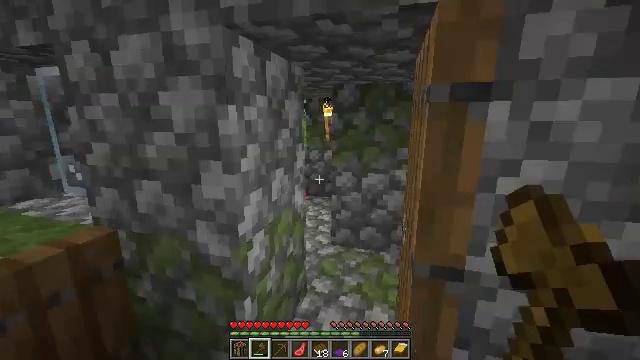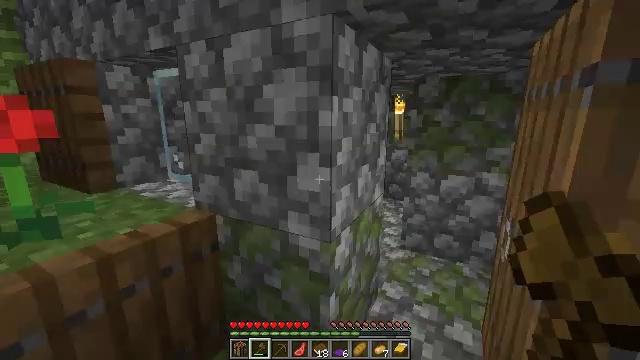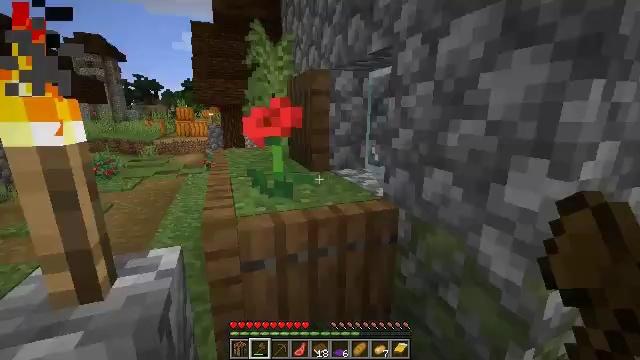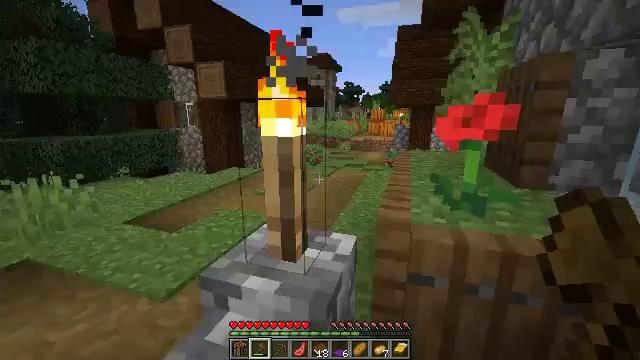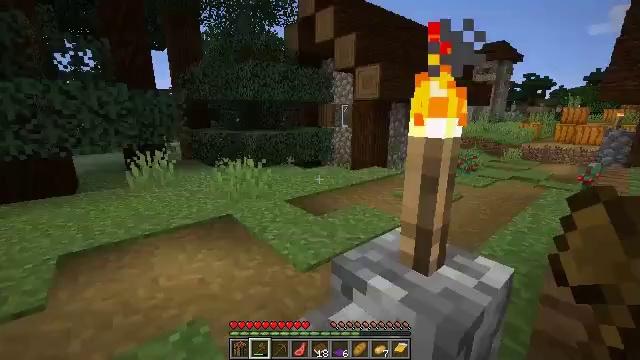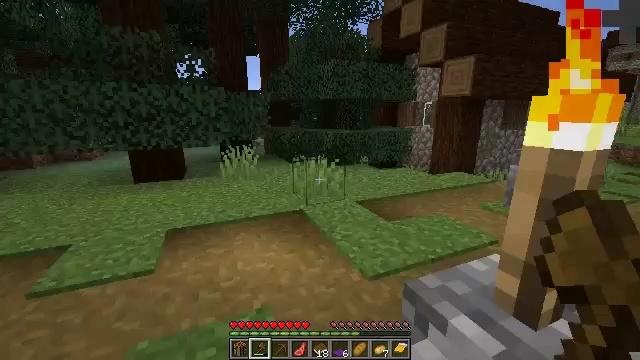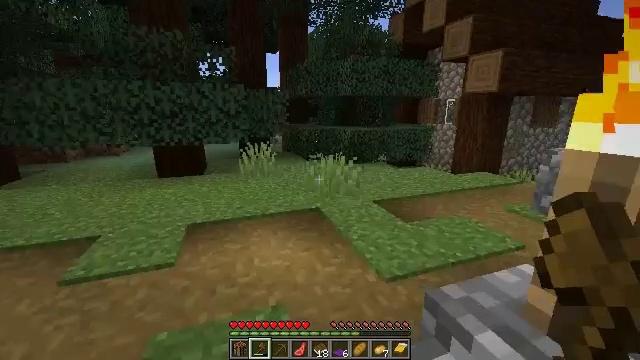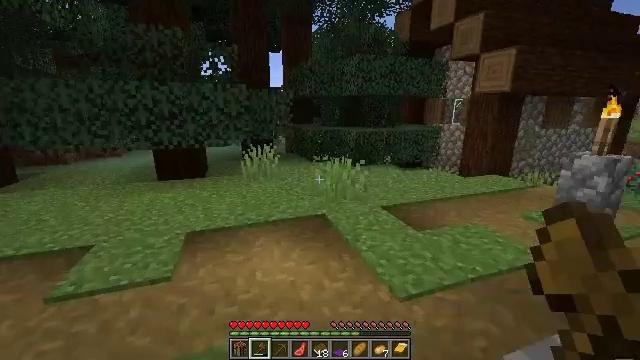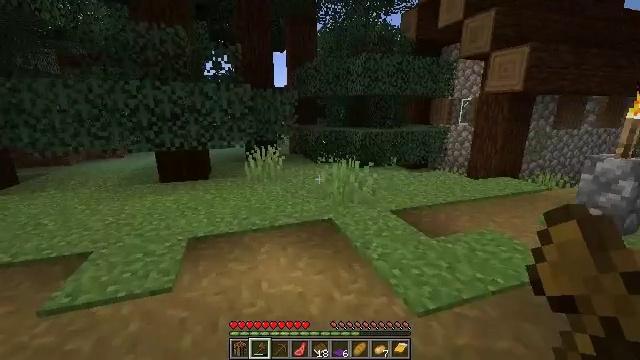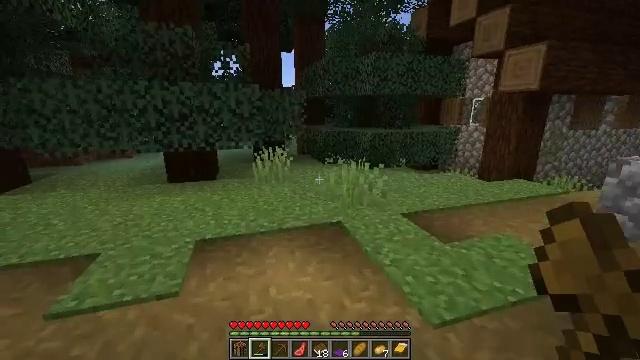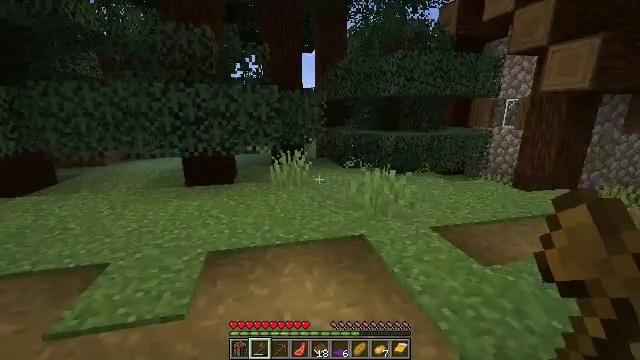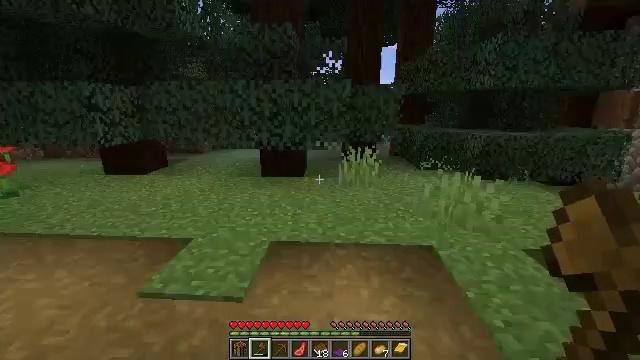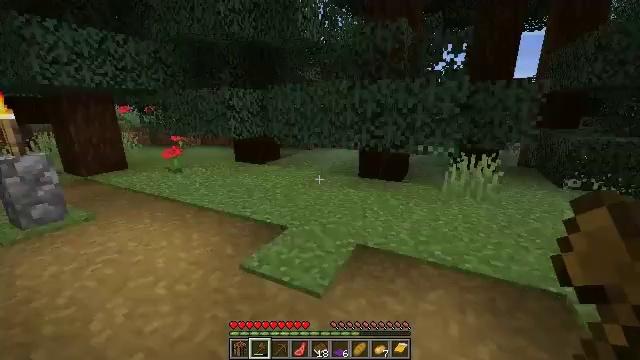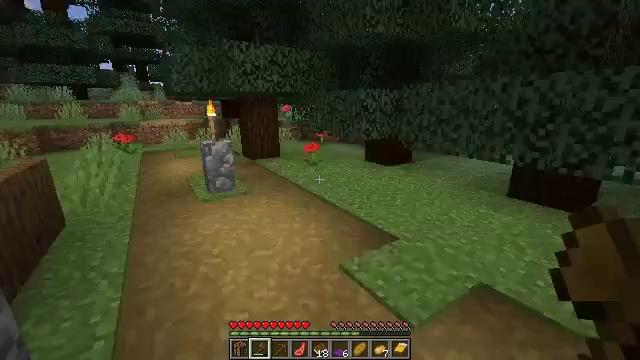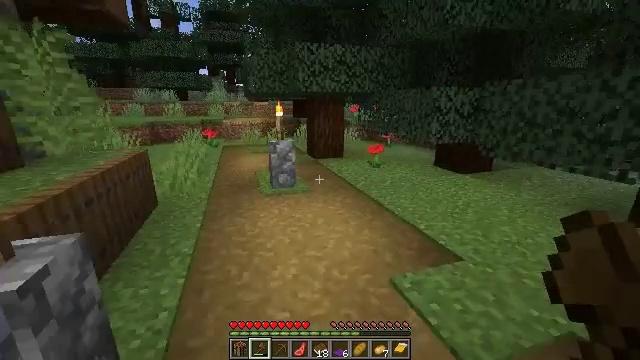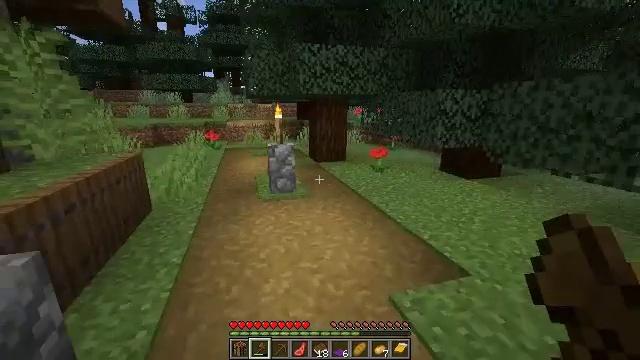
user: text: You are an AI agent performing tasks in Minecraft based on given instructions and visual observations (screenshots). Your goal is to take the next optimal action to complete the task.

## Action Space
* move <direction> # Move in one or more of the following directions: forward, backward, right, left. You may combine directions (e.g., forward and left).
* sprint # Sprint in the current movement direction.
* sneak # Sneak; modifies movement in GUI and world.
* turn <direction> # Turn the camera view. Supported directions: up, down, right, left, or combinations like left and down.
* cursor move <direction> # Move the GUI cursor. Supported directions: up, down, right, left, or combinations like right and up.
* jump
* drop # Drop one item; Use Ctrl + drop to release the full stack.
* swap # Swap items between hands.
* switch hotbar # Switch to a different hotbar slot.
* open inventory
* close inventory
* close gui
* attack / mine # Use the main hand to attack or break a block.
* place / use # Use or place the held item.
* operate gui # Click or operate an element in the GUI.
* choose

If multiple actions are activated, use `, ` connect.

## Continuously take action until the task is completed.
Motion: motion action
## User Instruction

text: Mine the smoker to break it.
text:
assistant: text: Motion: turn left
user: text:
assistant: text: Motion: turn left
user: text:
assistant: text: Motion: turn left
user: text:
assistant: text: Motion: turn left
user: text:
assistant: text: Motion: move forward, turn left
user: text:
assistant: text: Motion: move forward, turn left
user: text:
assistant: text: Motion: move forward
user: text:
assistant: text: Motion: move forward
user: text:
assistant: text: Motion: move forward, turn left
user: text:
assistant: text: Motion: move forward and move right, turn left
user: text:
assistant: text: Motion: move forward and move right, turn left
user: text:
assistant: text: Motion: move forward and move right, turn left
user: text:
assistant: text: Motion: move forward and move right, turn left
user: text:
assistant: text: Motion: move forward, turn left
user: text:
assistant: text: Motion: move forward, turn left
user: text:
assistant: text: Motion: move forward
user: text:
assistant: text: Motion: move forward, sprint, turn left
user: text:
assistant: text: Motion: move forward, sprint, turn left
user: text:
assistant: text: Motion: move forward, sprint, turn left
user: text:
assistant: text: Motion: move forward, sprint, turn left
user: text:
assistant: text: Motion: move forward, sprint
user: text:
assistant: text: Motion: move forward
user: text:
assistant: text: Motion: move forward, turn right
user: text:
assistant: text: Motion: move forward, turn right and up
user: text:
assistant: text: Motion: move forward, turn right and up
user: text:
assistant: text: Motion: move forward and move right, turn right and up
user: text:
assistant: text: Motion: move forward and move right, turn right
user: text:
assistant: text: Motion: move forward and move right
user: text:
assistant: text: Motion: move forward and move right
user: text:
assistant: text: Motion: move forward and move right